Interaction volume radius: 5 \u00c5
Interaction volume height: 10 \u00c5
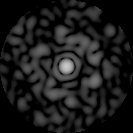
Disorder parameter: 0.829